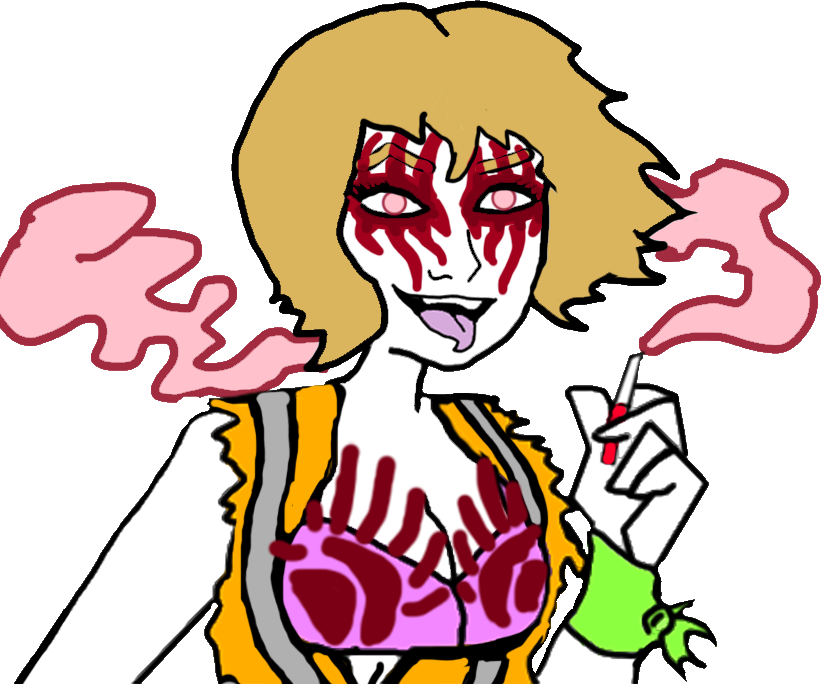
Label: 5_Doomer_Girl